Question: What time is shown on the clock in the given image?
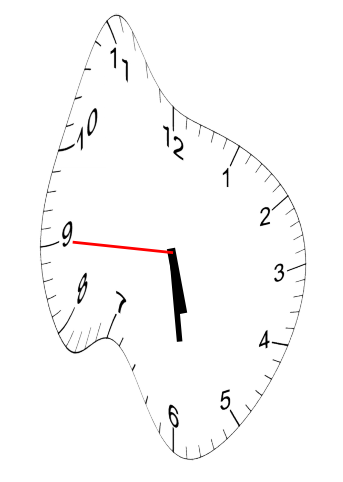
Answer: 05:28:45